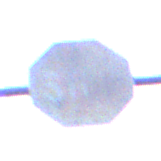
Verkehrszeichen: Stop
Umgebung: Outdoor, Nature
Tageszeit: MorningAfternoon
Wetter: Overcast
Licht: Natural
Jahreszeit: Winter
Kontrast: LowContrast